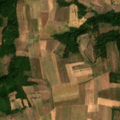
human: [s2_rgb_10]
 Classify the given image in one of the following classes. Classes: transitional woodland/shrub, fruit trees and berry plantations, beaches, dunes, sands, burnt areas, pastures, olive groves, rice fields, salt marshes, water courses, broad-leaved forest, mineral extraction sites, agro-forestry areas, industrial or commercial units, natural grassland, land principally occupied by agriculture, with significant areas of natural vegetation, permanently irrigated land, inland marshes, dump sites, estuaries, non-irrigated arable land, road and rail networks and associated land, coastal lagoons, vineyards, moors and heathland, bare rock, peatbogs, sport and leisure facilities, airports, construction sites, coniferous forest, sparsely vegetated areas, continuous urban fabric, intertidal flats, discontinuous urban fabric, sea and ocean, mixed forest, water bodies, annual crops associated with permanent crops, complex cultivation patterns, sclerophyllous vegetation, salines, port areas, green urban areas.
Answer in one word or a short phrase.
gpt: complex cultivation patterns, land principally occupied by agriculture, with significant areas of natural vegetation, broad-leaved forest